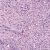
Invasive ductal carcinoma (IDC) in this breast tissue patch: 1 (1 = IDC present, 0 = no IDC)